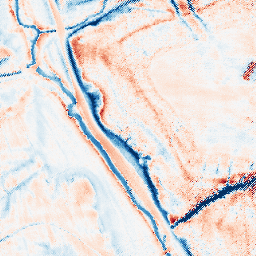
Category: trend_removal
Decomposition family: local_polynomial
Decomposition parameters: window_size: 21
degree: 3
Upsampling method: regularized
Upsampling parameters: scale: 4
lambda_reg: 0.1
Upsampling scale: 4